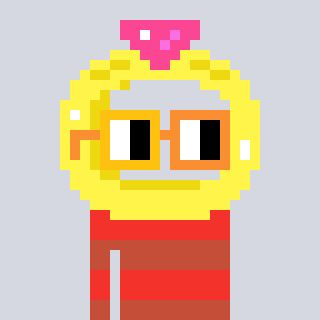
a pixel art character with square yellow and orange glasses, a ring-shaped head and a rust-colored body on a cool background